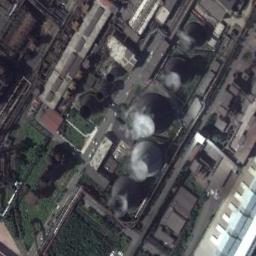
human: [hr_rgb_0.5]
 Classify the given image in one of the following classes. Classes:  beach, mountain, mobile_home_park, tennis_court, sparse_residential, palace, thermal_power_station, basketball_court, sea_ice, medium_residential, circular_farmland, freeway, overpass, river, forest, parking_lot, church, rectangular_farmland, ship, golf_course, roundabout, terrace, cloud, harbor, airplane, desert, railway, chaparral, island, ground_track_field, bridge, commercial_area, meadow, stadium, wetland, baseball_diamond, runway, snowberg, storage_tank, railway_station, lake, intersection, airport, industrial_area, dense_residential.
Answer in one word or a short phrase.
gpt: thermal_power_station